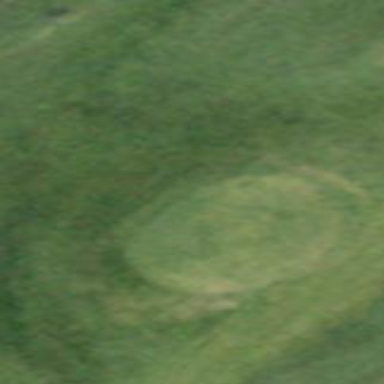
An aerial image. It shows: Grass area designated as golf tee.